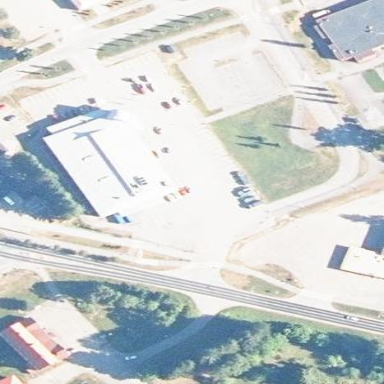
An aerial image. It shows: Supermarket building.